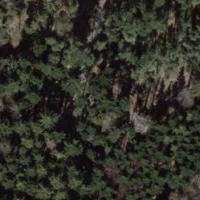
EUNIS habitat code: 43
Species observed at this site:
Fagus sylvatica